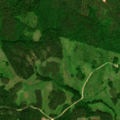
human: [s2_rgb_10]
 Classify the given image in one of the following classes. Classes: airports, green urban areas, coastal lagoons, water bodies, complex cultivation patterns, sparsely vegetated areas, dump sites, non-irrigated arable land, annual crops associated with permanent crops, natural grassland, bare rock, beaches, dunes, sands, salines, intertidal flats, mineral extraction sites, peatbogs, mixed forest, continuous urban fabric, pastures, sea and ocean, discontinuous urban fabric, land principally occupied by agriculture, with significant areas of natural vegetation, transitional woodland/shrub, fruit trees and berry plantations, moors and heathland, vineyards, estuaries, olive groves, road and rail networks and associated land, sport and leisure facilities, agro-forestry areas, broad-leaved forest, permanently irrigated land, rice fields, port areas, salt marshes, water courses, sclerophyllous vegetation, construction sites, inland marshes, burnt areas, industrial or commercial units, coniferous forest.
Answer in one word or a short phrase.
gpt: coniferous forest, mixed forest, transitional woodland/shrub